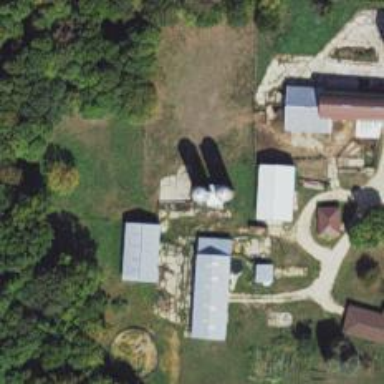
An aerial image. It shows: Silo.